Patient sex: M
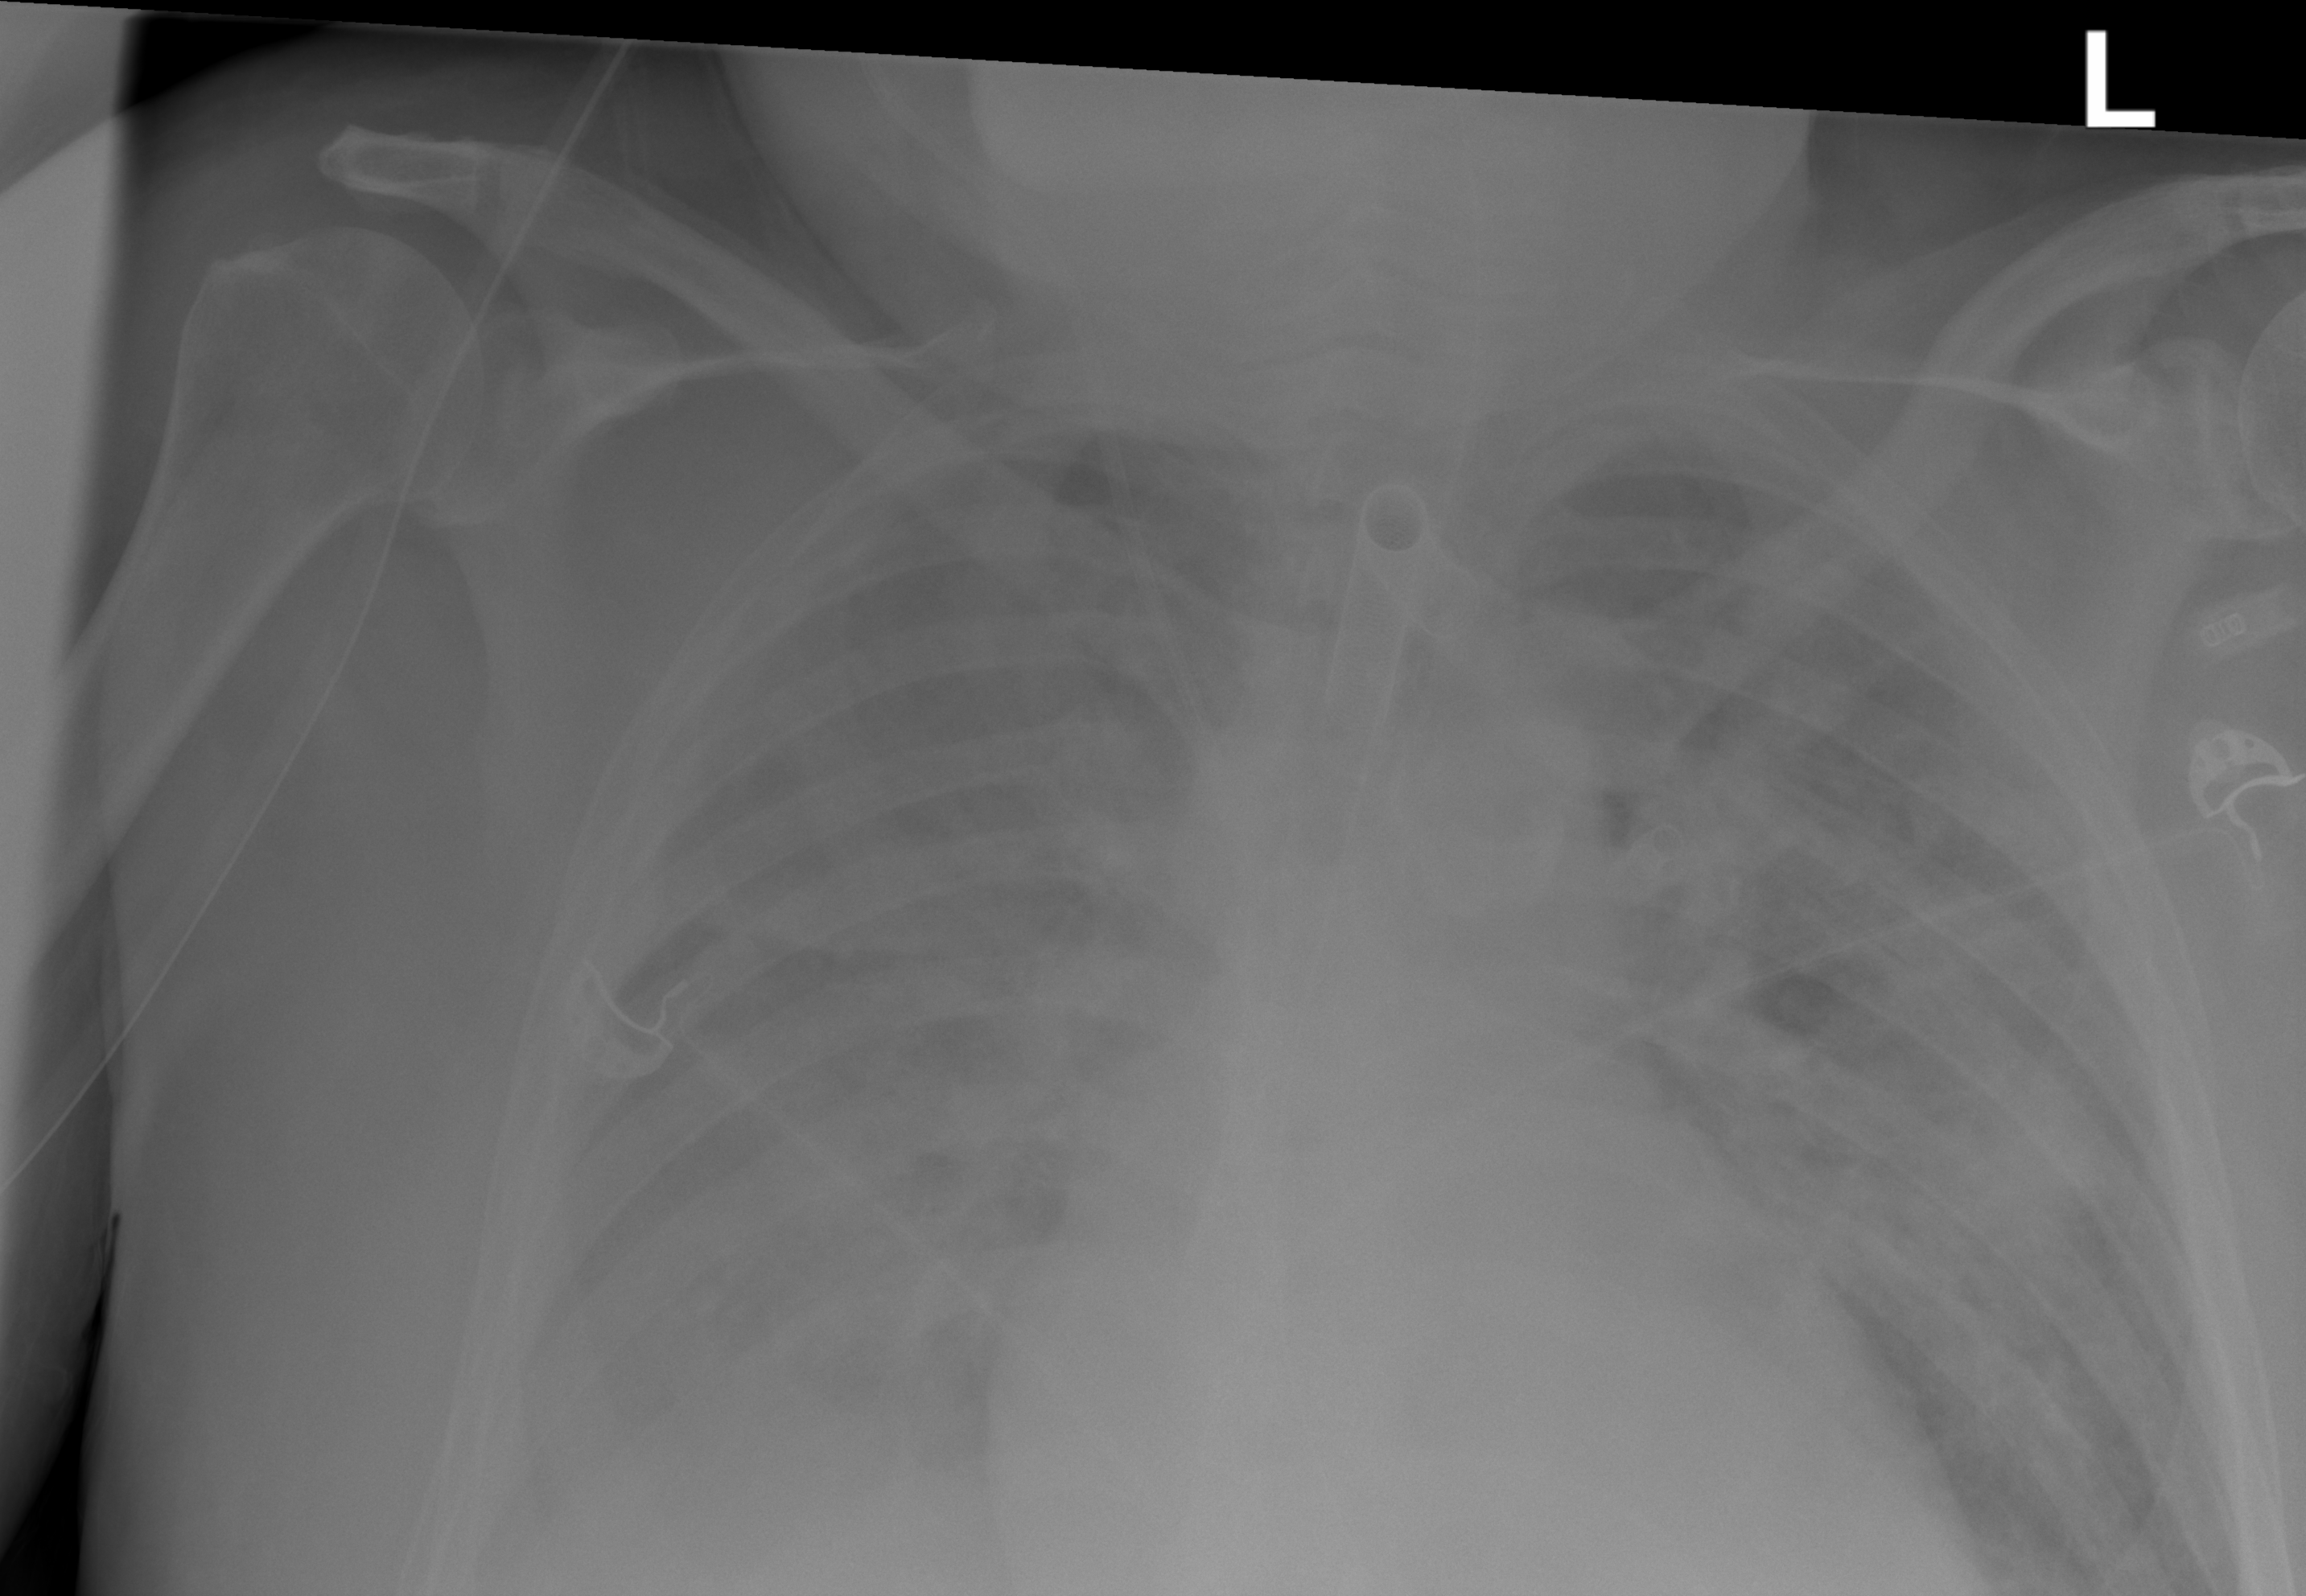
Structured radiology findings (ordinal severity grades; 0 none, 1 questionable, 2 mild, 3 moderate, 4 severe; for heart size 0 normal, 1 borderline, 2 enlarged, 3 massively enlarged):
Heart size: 2
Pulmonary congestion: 3
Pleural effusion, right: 2
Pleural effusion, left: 0
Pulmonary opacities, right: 3
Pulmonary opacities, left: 3
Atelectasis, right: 3
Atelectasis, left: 3